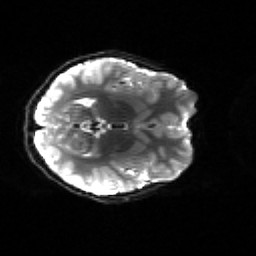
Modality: sbref
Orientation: axial
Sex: female
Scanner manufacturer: siemens
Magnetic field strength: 3 T
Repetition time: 5 s
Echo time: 0.071 s